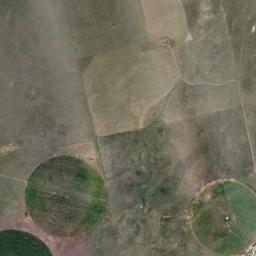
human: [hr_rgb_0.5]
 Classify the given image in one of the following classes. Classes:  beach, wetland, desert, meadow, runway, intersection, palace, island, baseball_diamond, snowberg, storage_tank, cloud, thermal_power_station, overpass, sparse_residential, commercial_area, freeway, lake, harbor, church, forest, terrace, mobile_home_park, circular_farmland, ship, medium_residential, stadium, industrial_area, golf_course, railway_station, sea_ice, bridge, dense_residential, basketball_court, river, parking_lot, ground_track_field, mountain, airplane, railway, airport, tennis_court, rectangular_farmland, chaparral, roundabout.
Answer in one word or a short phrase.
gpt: circular_farmland